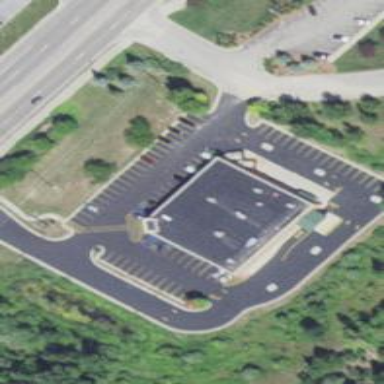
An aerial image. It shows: Pharmacy building providing healthcare services.